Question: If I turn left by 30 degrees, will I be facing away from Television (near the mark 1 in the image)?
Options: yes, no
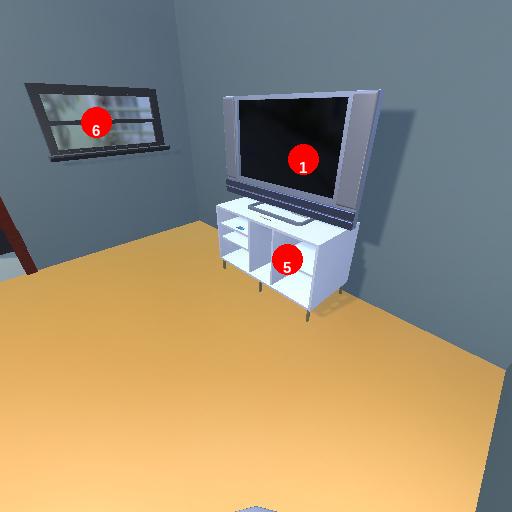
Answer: yes